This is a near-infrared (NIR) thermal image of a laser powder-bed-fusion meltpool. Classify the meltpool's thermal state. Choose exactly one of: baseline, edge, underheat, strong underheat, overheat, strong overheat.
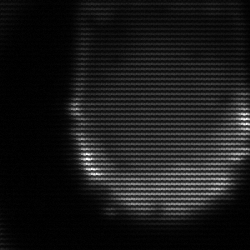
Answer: edge